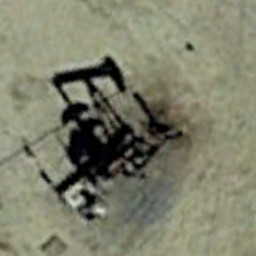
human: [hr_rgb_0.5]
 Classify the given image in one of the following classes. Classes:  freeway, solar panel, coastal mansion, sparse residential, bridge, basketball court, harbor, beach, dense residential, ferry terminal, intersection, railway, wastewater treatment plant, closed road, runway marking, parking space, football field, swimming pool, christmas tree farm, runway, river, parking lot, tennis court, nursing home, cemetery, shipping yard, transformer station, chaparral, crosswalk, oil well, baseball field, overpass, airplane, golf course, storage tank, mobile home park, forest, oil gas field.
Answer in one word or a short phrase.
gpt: oil well